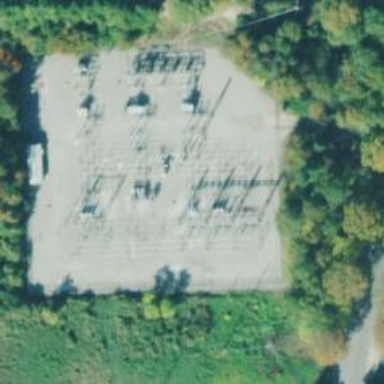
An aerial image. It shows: Switch for power supply.